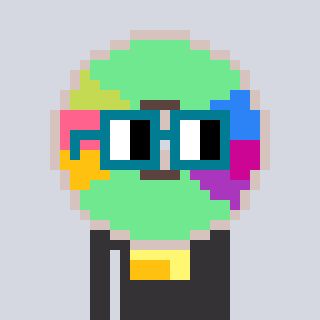
a pixel art character with square dark green glasses, a cd-shaped head and a grayscale-colored body on a cool background